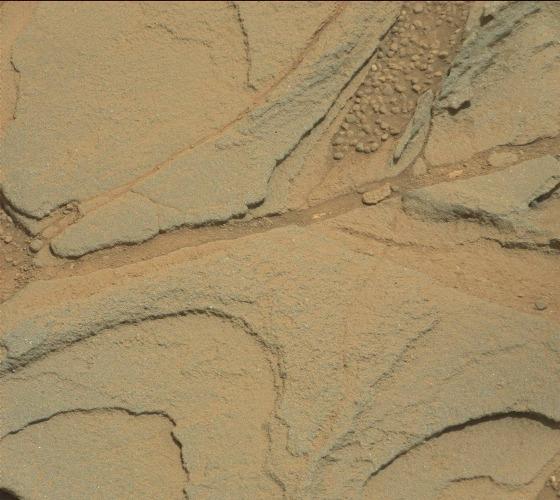
Terrain classes present: Bedrock, Gravel / Sand / Soil, Shadow